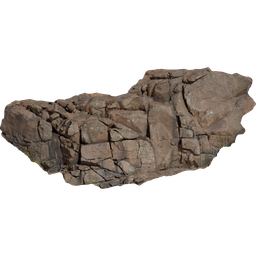
Label: nature